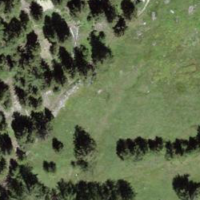
EUNIS habitat code: 23
Species observed at this site:
Neottia ovata